Question: Here is my database. I want to make a stored procedure to insert data into the Reservation table. I want to insert room_id, data check-in and other fields but instead of guest_id I want to put first name, last name, Phone and other fields from the Guest table. Is this possible?

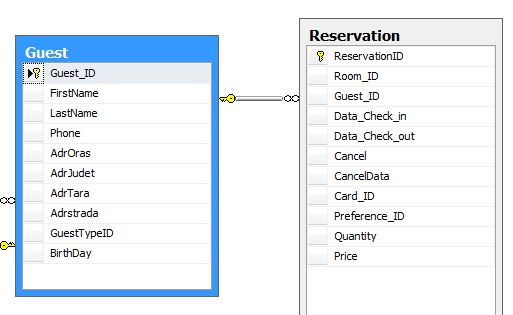
Answer: I would create 2 stored procedures. one for saving the guest info and one for saving the reservation info.
'''
CREATE PROCEDURE SaveGuest(@firstName varcahr(50),@lastName varchar(50),@phone varchar(15))
AS
BEGIN
INSERT INTO Guest(FirstName,LastName,Phone) VALUES (@firstName,@lastName,@phone);
RETURN SCOPE_IDENTITY()
END
'''
Procedure to call Second Proc
'''
CREATE PROCEDUE SaveReservation(@roomId int,@guestId int,@price decimal)
AS
BEGIN
INSERT INTO Reservation(Room_ID,Guest_ID,Price) VALUES (@roomID,@guestId,@price)
RETURN SCOPE_IDENTITY()
END
'''
This is a sample. You need to add field for all your db columns which is not null.
Now create 2 methods to save these data. 'SaveGuest' and 'SaveReservation'. Return the Newly Saved Guest ID from your SaveGuest method. Now in your action method call, the SaveGuest method first. check the return value of the method. If it is a valid number, That means the guest info is saved. USe that Guest ID in saving the Second part (Reservation); Something like this
'''
public ActionResult SAve(YourViewMolde model)
{
int guestId= SaveGuest("john","alex",....);
if(guestID>0)
{
SaveReservation(guestId,34,...);
}
else
{
model.AddModelError("","Error in saving Guest info!");
}
}
'''